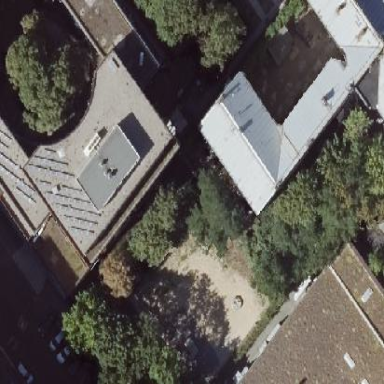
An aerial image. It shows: Sandpit at the playground.